Interaction volume radius: 5 \u00c5
Interaction volume height: 25 \u00c5
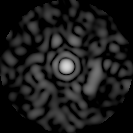
Disorder parameter: 0.8712